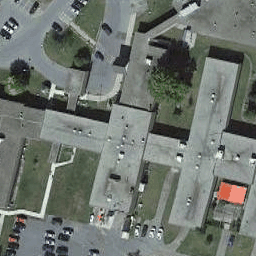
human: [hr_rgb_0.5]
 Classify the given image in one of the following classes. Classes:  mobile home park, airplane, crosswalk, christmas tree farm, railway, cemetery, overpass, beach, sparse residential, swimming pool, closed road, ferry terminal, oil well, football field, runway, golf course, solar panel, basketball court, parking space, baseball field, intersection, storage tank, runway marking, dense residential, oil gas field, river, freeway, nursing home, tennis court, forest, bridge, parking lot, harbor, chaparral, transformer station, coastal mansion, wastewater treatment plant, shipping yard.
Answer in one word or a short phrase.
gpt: nursing home